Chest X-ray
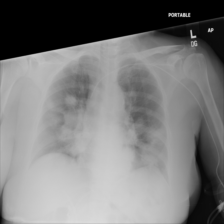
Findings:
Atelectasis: negative
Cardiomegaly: negative
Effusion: negative
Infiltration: negative
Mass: negative
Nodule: positive
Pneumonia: negative
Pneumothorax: negative
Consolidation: negative
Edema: negative
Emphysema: negative
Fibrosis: negative
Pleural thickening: negative
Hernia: negative